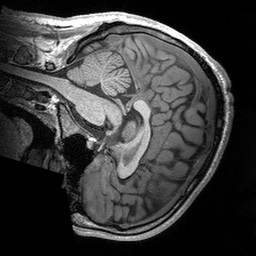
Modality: T1w
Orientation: sagittal
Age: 25
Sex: male
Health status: healthy
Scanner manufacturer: siemens
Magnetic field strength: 3 T
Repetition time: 2.53 s
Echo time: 0.00288 s